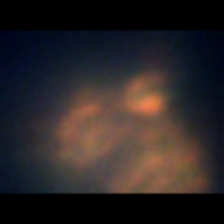
Taxon: Unknown_full_image
Group: Unknown